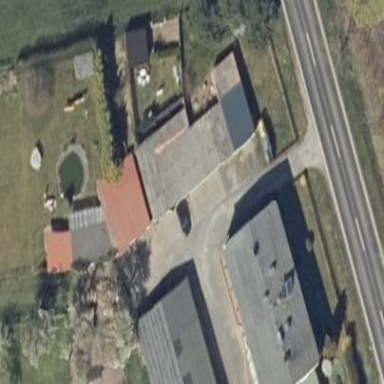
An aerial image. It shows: Building with gray roof.